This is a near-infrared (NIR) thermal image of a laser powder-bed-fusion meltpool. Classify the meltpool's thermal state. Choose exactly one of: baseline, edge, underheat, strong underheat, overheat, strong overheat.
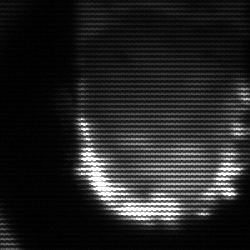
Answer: baseline